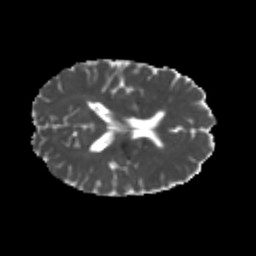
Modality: MD
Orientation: axial
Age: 22
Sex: male
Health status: healthy
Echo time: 0.074 s